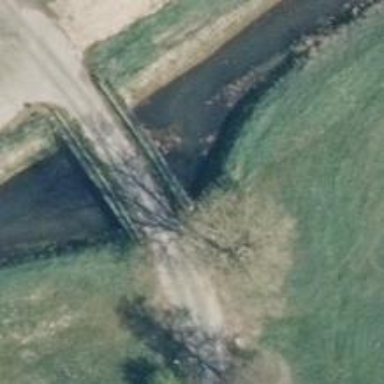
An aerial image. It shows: Unclassified road with bridge.